Aerial crown-view tile of a tropical tree (Barro Colorado Island, Panama), acquired 20241014:
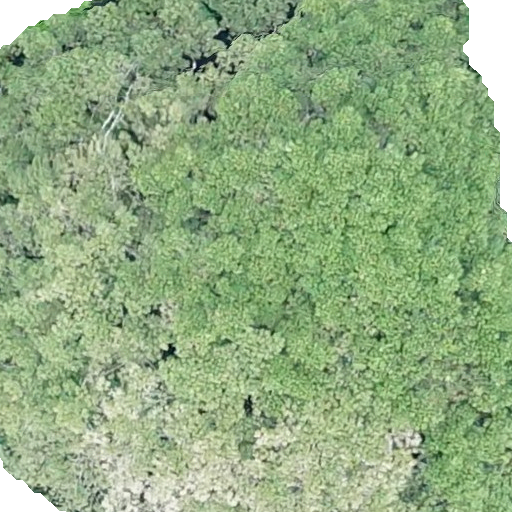
Species: Sterculia apetala
GBIF accepted scientific name: Sterculia apetala
Crown area: 505.838 m²